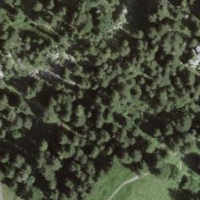
EUNIS habitat code: 44
Species observed at this site:
Erinus alpinus